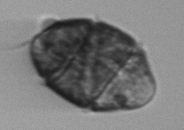
Label: Margalefidinium